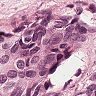
Metastatic tissue present: yes